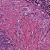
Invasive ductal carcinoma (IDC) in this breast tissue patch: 1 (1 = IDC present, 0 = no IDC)